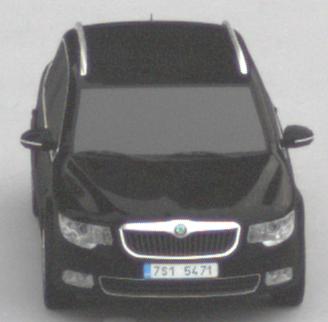
Make: Skoda
Model: Superb Combi 1.4 TSI
Detailed model: Superb (II) Combi
Model produced from: 2010/01
Model produced until: 2011/10
Doors: 5
Color: black
Road condition: dry road
Daytime: morning or afternoon
Contrast: low contrast